Question: I am looking for the functionality that creates PDF Portfolios:

The image shows the free adobe reader that can be downloaded from Adobe (duh!). When I open this particular PDF, I was surprised that it has all these Layout, Files and Attachment features. It is definitely not the normal "PDF merge". It is more like a package with multiple PDFs.
Can itextsharp do this? What is the search term for this PDF functionality?
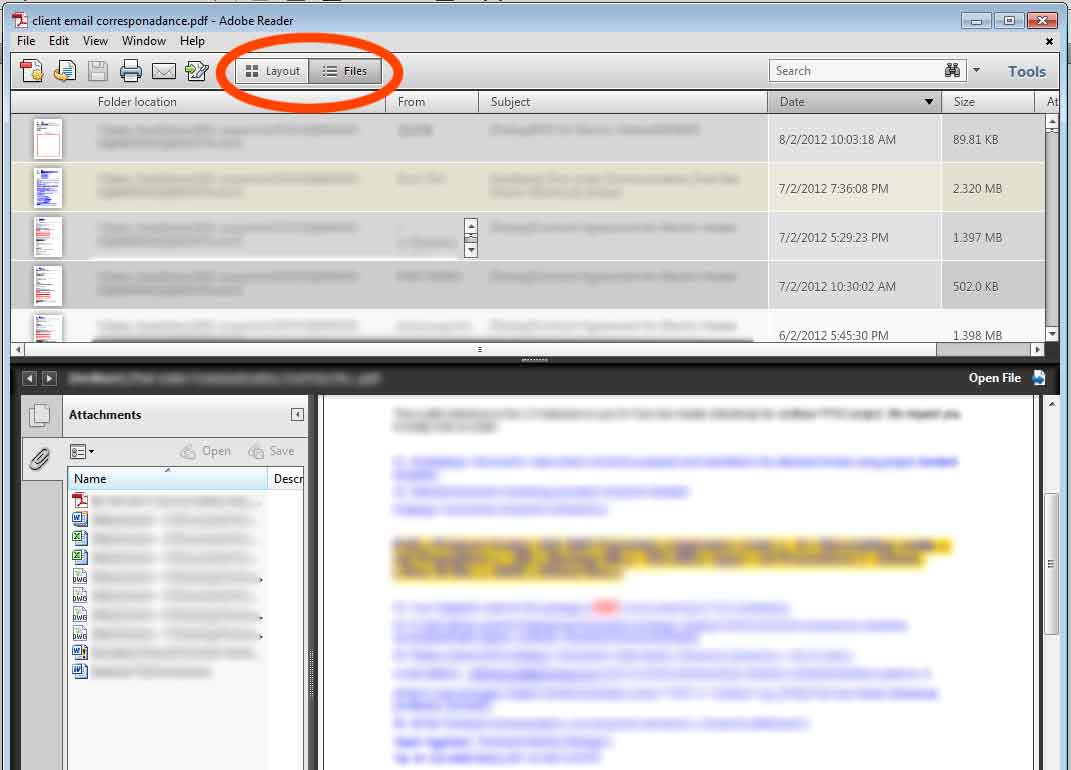
Answer: The term you're looking for is <URL>:
- <URL>
If you choose to download the KubrickMovies result file, change the extension to ".pdf". Just noticed it now - will try and fix the error this weekend.